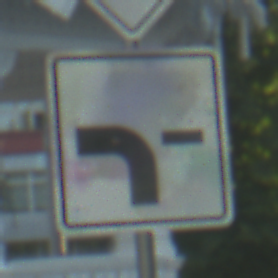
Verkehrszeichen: VerlaufVorfahrtsstrasse6
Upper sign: Vorfahrtsstrasse
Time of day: SunriseSunset
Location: Outdoor (Suburban)
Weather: PartlyCloudy
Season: NotSpecified
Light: Natural